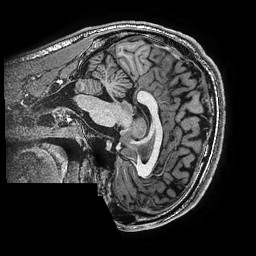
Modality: T1w
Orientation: sagittal
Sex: male
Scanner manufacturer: ge
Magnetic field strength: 3 T
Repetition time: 0.0077 s
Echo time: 0.003436 s